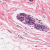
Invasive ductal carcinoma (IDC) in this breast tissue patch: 0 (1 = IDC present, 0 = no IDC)